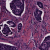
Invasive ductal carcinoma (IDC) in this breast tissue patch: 1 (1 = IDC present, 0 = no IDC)